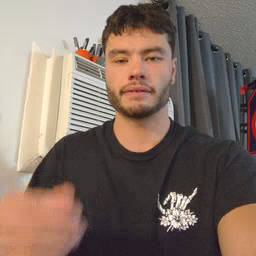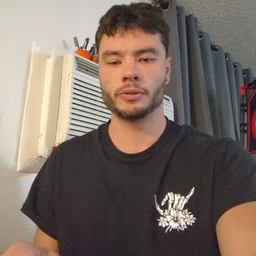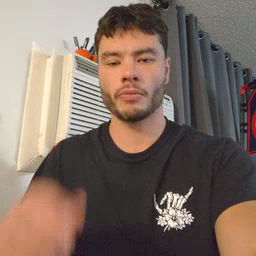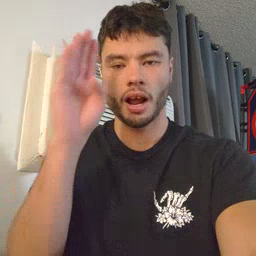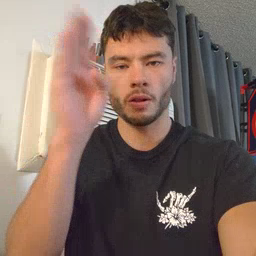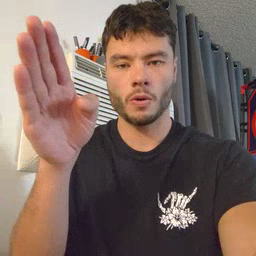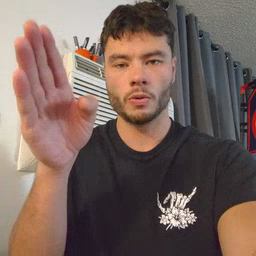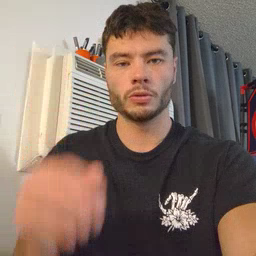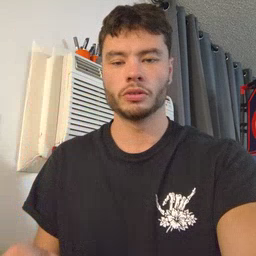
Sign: hello